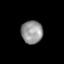
Tissue: lung
Cell type: Others
Senescence score: 0.1777
Nuclear area (px): 482
Mean DAPI intensity: 148.388